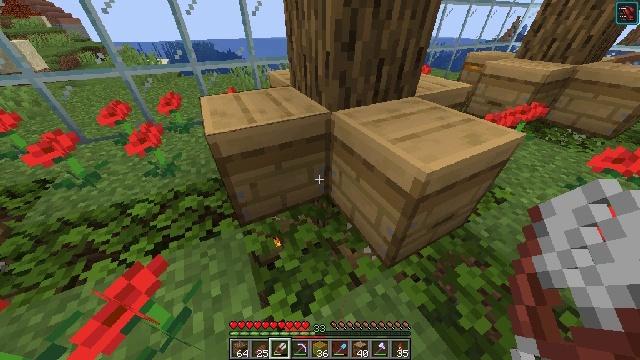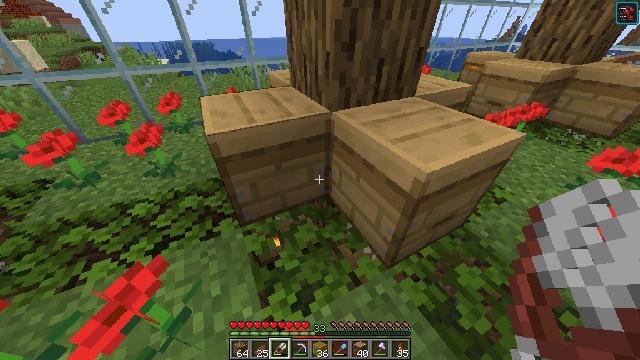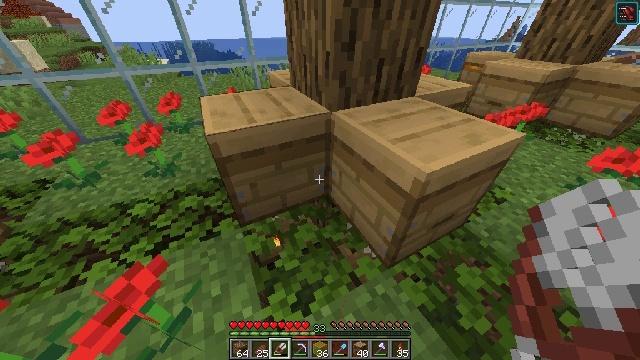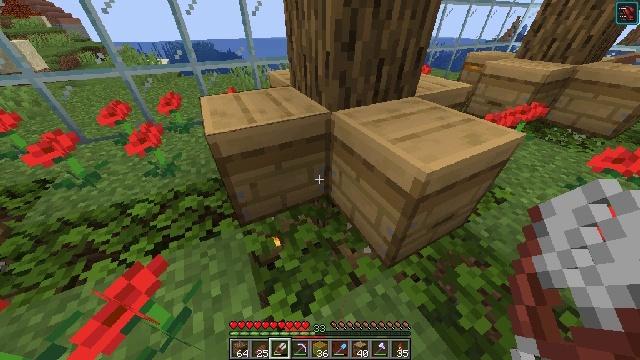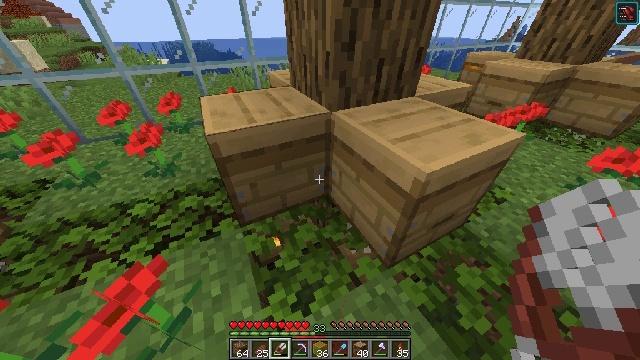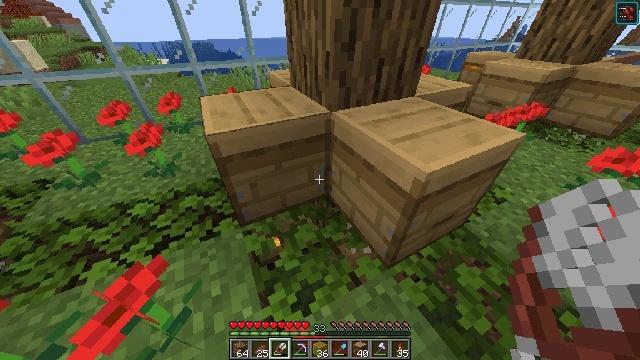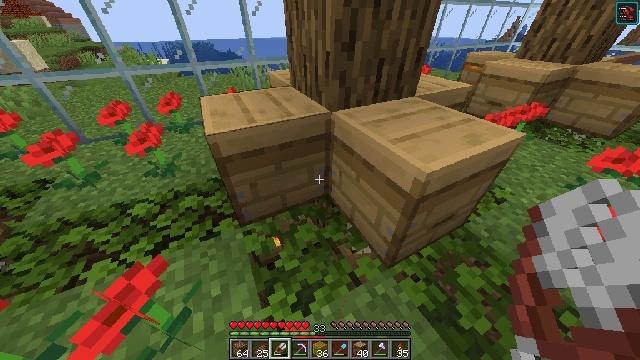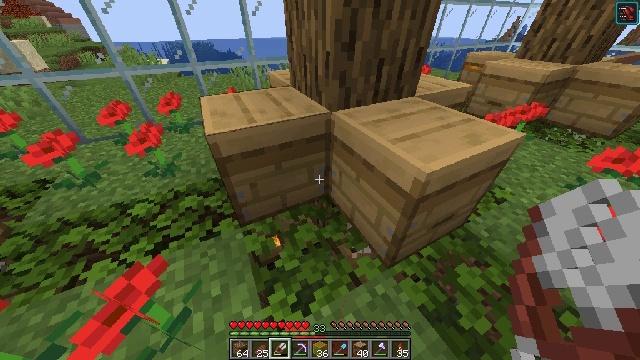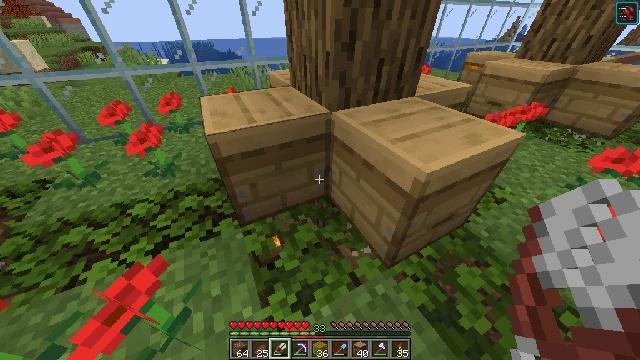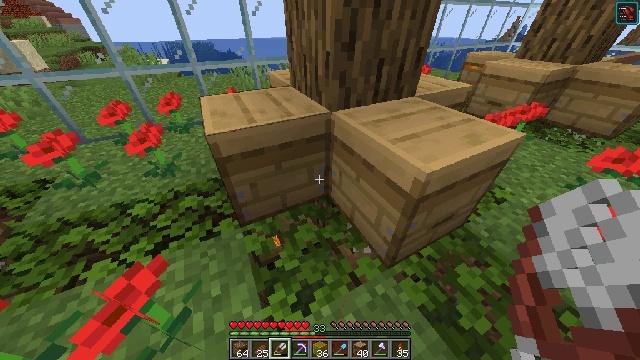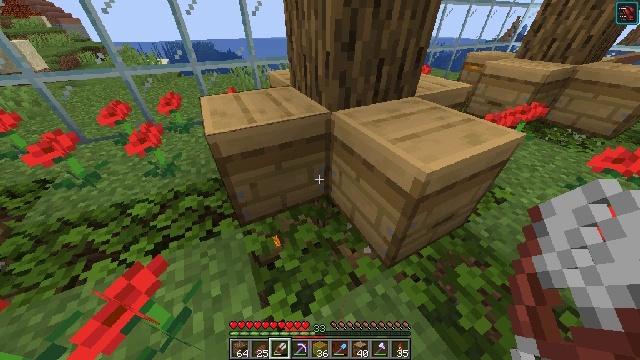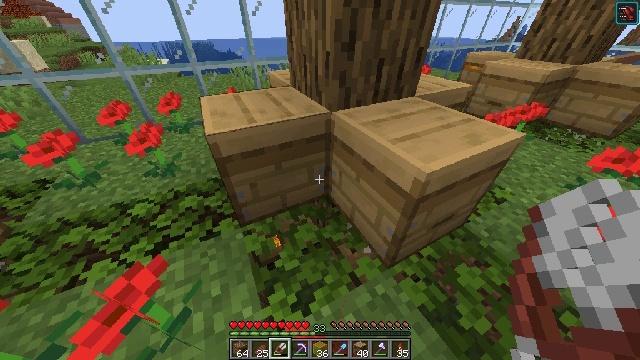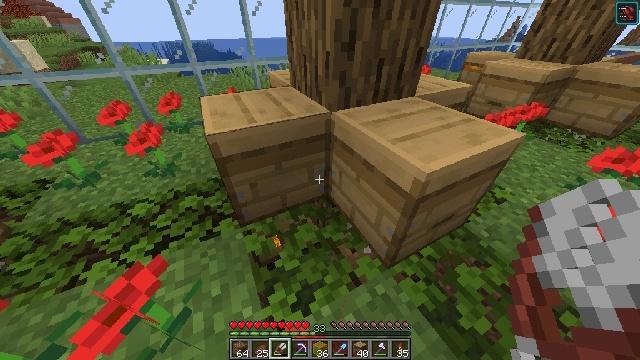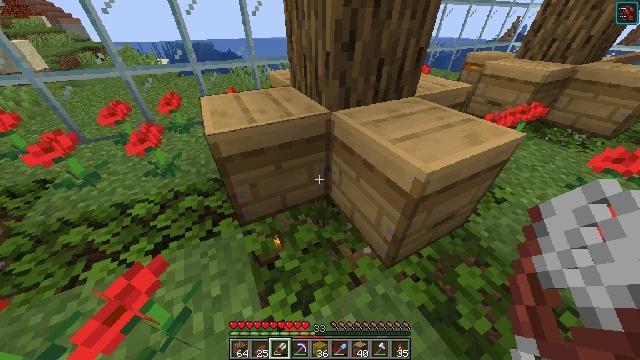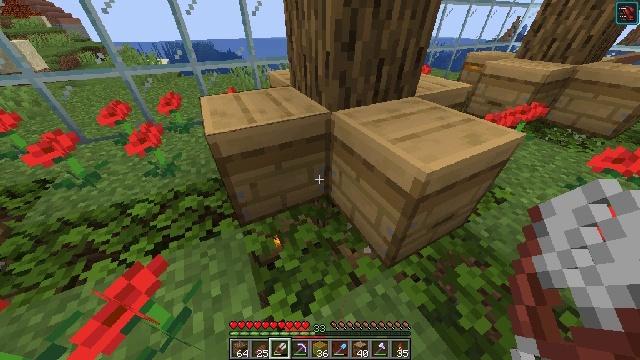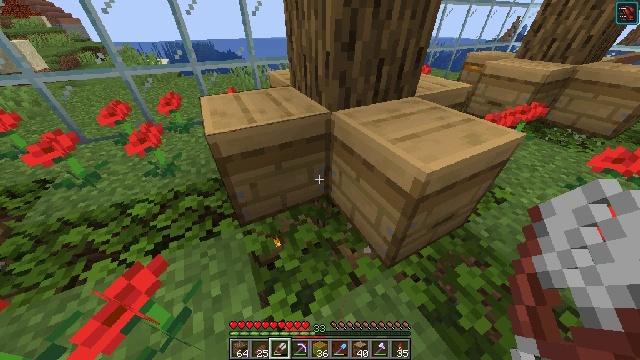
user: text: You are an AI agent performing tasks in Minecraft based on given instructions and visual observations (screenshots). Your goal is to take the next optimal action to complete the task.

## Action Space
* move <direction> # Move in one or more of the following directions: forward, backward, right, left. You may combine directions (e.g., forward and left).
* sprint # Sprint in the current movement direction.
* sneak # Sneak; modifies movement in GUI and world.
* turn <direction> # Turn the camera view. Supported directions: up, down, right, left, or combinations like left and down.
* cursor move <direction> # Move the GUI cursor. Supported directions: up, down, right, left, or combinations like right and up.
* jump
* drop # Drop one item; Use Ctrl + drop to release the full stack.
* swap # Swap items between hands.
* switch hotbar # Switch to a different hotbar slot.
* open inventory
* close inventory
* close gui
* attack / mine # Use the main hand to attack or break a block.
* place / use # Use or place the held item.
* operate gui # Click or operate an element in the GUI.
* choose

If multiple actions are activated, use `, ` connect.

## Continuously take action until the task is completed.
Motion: motion action
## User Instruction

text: Craft a honeycomb block by arranging honeycombs in the crafting grid.
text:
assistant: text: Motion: attack / mine
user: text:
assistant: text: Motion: attack / mine
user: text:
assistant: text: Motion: attack / mine
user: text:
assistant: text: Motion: attack / mine
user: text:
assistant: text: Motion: attack / mine
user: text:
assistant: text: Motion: attack / mine
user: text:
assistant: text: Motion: attack / mine
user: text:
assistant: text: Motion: attack / mine
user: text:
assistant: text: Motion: attack / mine
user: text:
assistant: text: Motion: attack / mine
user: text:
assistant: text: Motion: attack / mine
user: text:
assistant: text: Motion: attack / mine
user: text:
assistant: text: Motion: attack / mine
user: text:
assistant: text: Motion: attack / mine
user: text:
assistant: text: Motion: attack / mine
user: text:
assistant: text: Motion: attack / mine
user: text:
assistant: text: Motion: attack / mine
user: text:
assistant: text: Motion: attack / mine
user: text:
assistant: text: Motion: attack / mine
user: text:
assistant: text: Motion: attack / mine
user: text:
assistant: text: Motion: attack / mine
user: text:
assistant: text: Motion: attack / mine
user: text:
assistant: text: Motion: attack / mine
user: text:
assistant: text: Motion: attack / mine
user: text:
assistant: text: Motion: attack / mine
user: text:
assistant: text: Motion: attack / mine
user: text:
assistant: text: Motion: attack / mine
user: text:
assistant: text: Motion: attack / mine
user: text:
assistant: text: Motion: attack / mine
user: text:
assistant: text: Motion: attack / mine